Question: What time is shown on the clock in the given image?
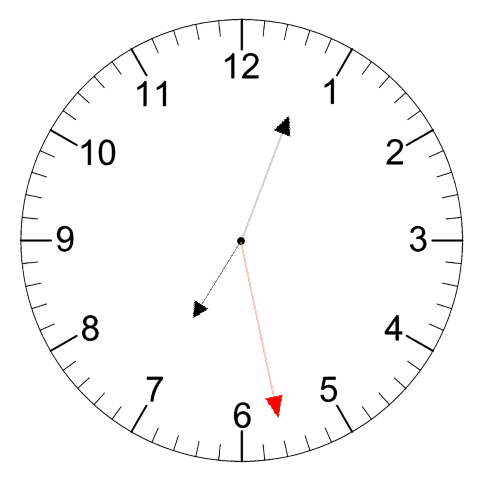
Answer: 07:03:28